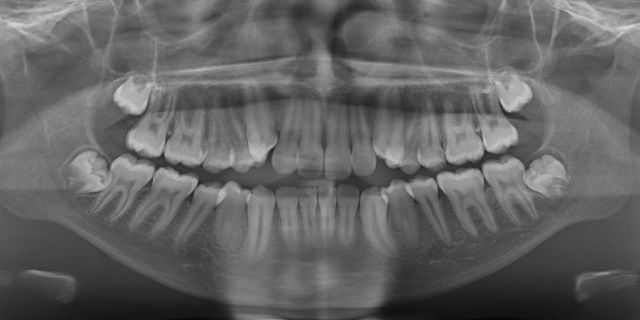
adult